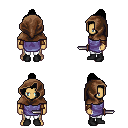
a pixel art fantasy rpg character, male body template, human, tanned skin, chain tabard jacket, white pants, black short topknot hairstyle, cloth hood, leather bracers, black shoes, dagger, four views (front, back, left, right), 2x2 character sprite sheet, small pixel art, hard edges, no anti-aliasing